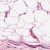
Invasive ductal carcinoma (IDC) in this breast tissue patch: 0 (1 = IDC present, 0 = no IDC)